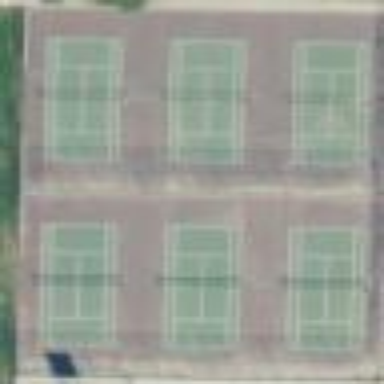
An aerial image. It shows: Tennis court in leisure pitch.